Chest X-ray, PA view. Patient: 57 years old, sex F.
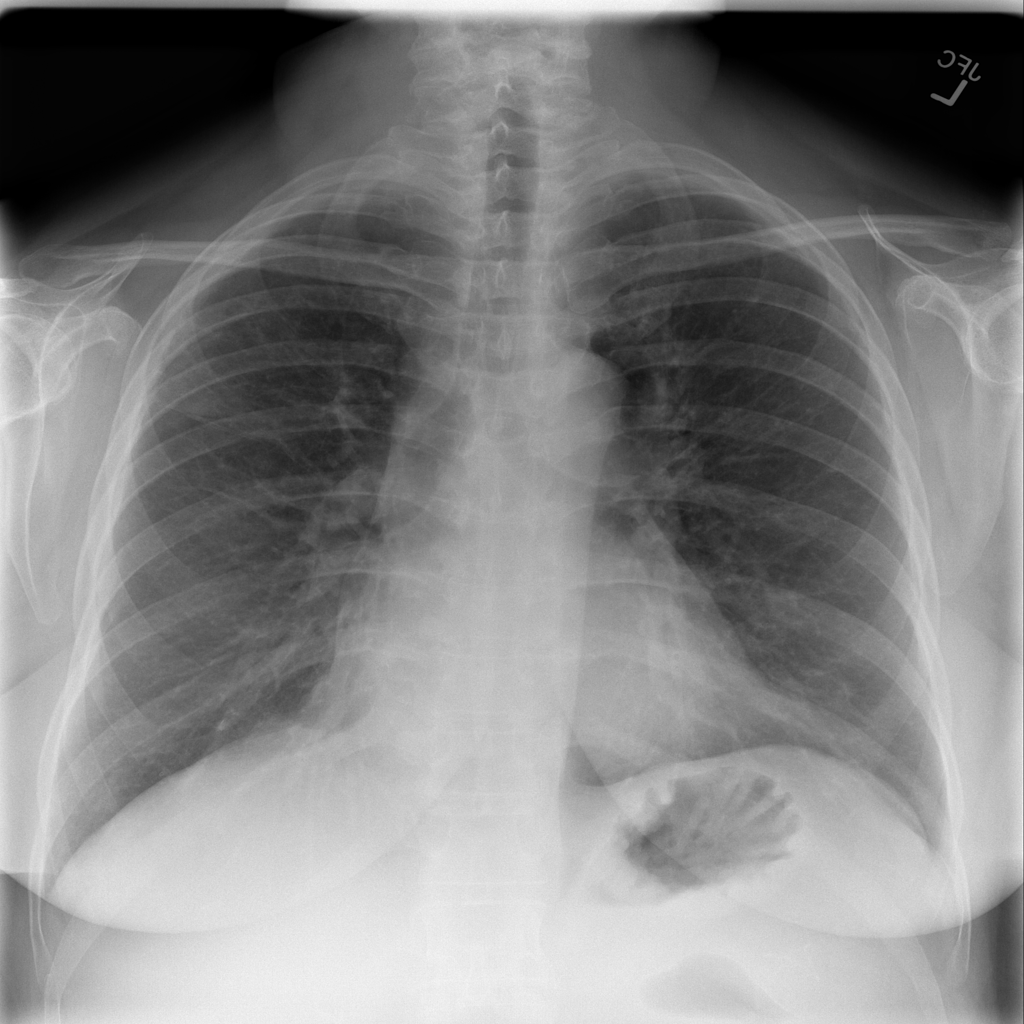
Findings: Consolidation, Nodule